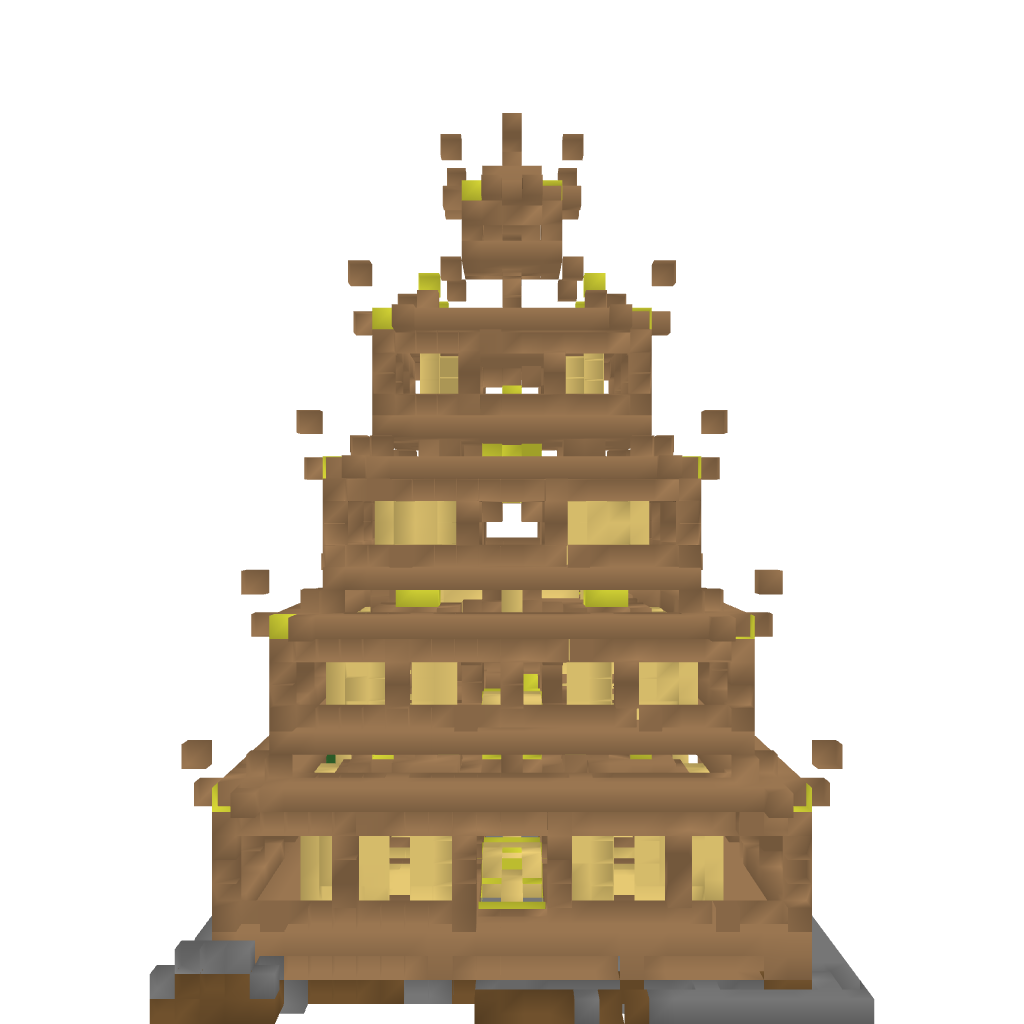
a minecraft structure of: Pagoda bad low quality